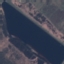
Label: River